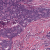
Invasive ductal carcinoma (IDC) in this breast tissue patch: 0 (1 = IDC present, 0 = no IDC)